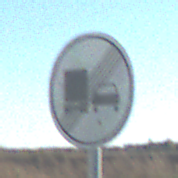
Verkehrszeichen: EndeUeberholverbotKraftfahrzeuge
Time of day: MorningAfternoon
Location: Outdoor (Nature)
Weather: Clear
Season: Autumn
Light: Natural